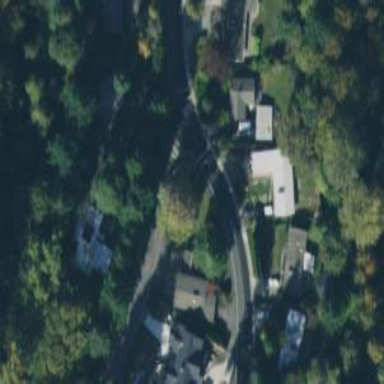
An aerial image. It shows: Road with stop sign.